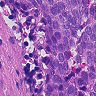
Metastatic tissue present: yes